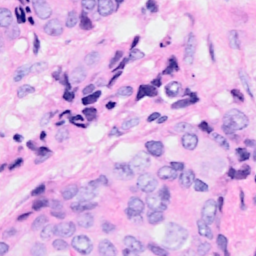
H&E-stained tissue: Breast